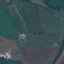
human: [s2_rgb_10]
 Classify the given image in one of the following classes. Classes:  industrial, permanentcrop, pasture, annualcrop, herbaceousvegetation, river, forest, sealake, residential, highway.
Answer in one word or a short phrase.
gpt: Pasture